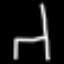
Label: chair